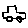
Label: car